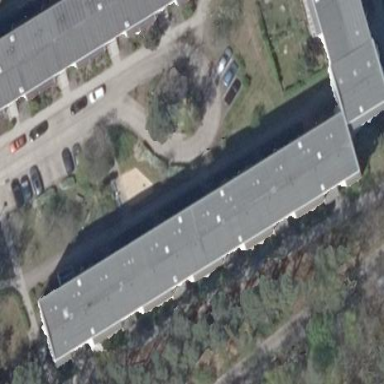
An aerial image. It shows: Apartment building with flat roof.